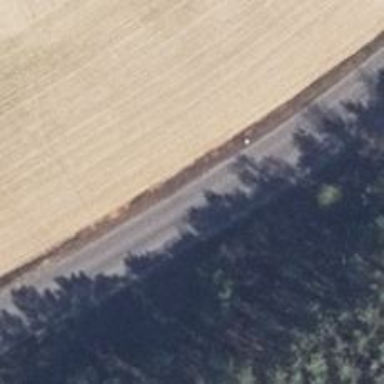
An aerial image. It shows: Asphalt road classified as tertiary.